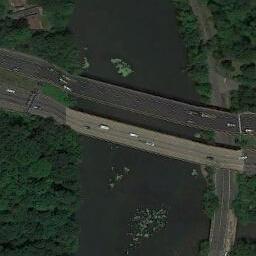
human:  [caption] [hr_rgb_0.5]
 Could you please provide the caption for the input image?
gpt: Many ships docked on both sides of the river .

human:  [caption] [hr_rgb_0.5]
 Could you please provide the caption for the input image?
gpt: Two parallel bridges connect the forests on both sides of the deep blue river  There are many cars on the bridge .

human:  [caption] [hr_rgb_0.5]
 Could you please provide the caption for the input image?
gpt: There are two bridges over the river with some cars on it .

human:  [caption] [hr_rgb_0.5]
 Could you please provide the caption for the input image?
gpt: Two bridges built on a dark green river and some green plants on both sides of the river .

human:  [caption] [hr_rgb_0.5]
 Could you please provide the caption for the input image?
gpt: There are many cars on the bridge .